Interaction volume radius: 10 \u00c5
Interaction volume height: 10 \u00c5
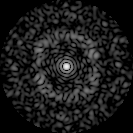
Disorder parameter: 0.8153